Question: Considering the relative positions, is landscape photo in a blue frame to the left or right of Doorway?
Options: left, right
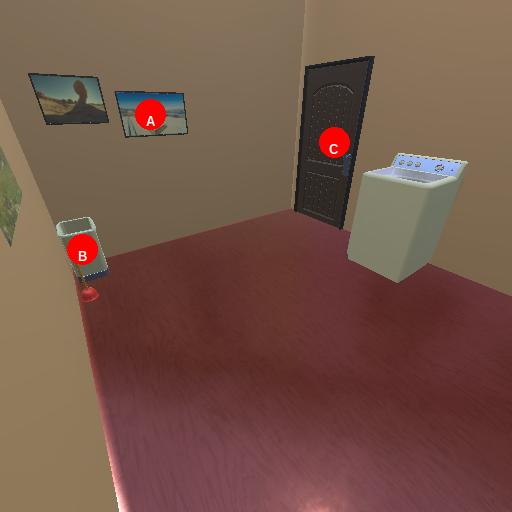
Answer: left